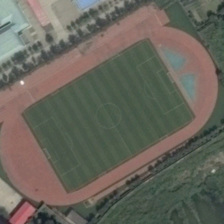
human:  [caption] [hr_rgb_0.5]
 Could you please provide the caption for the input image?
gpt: near a park is a ground track field beside two buildings .

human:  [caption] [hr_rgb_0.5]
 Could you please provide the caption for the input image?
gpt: near a park is a ground track field beside two buildings .

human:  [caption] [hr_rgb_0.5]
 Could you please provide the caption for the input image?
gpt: tracks are surrounding this soccer field alongside rows of trees .

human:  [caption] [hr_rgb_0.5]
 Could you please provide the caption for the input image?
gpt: near a park is a ground track field beside two buildings .

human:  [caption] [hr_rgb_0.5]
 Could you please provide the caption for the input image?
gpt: many green plants and several buildings are around a playground with a football field in it .